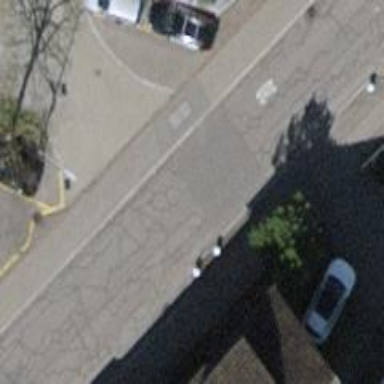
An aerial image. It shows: Chicane for traffic calming.